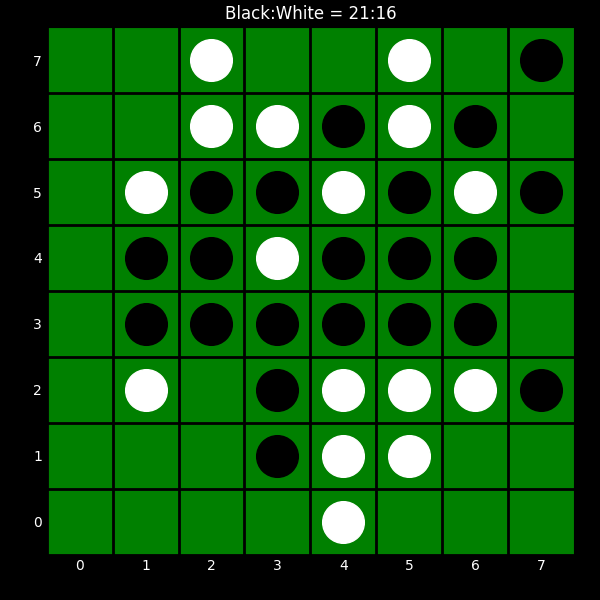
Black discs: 21
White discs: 16